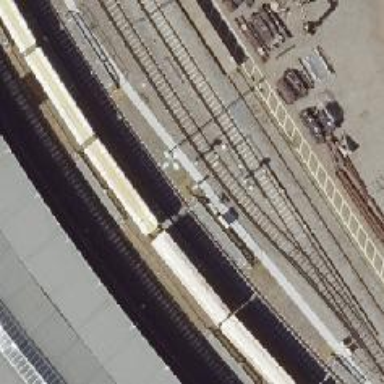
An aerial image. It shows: Yard serving electrified rail tracks with overhead electrification.